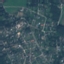
Land use / land cover: Residential